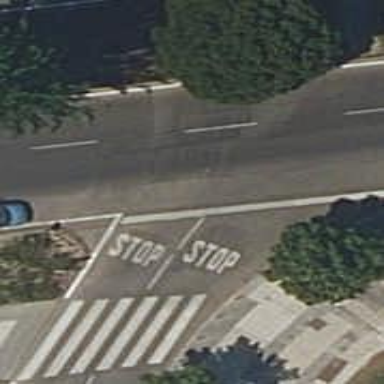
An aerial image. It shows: Stop road.